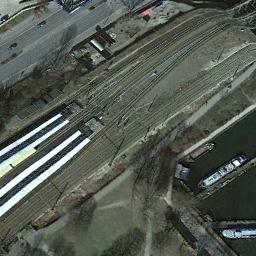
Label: railway_station